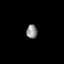
Tissue: prostate
Cell type: T cells
Senescence score: 0.7391
Nuclear area (px): 145
Mean DAPI intensity: 143.628